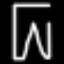
Label: pants